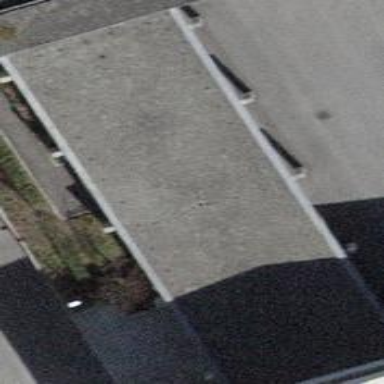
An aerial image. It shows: View of roof of building.